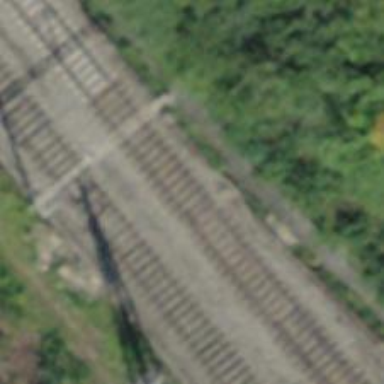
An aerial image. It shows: Railway switch.